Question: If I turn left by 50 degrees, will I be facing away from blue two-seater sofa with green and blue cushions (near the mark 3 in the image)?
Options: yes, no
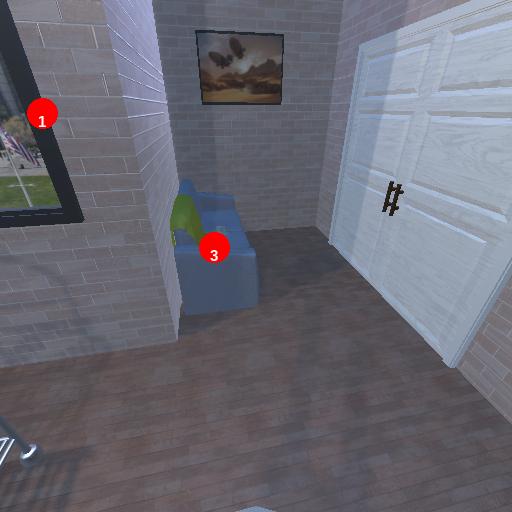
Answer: yes